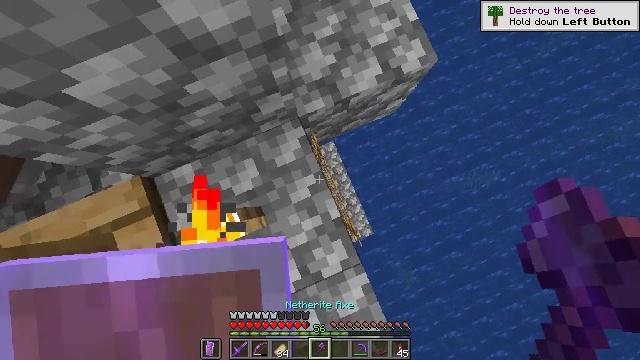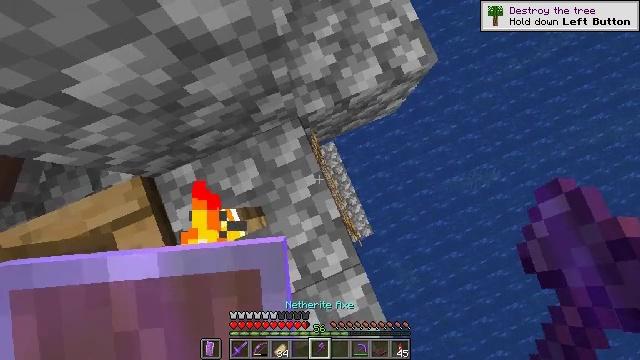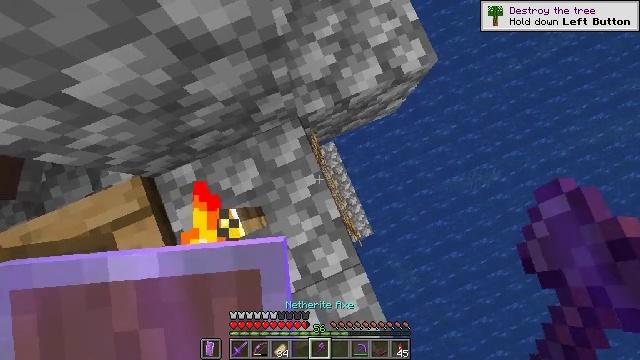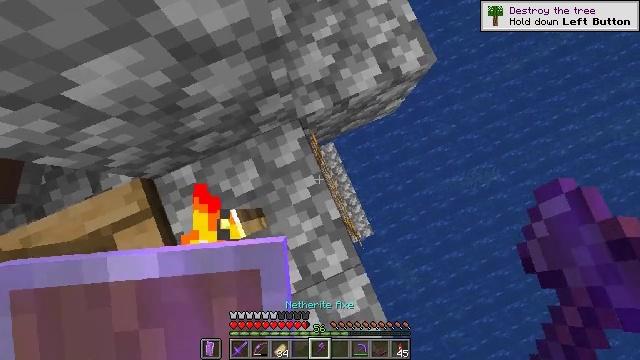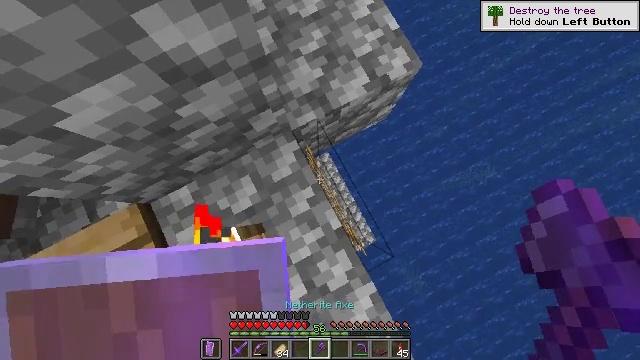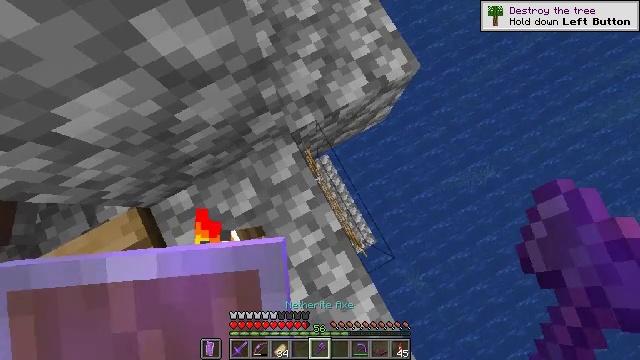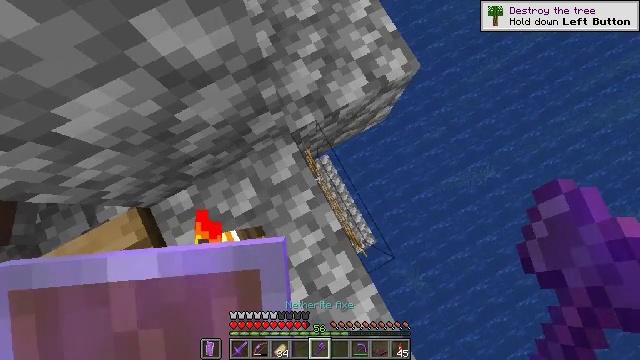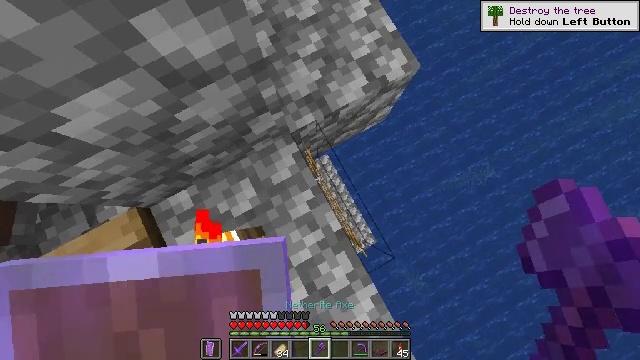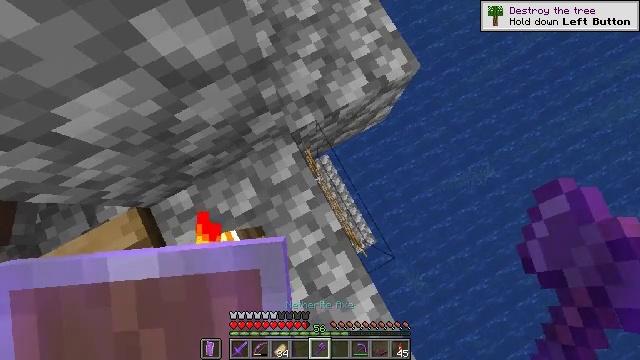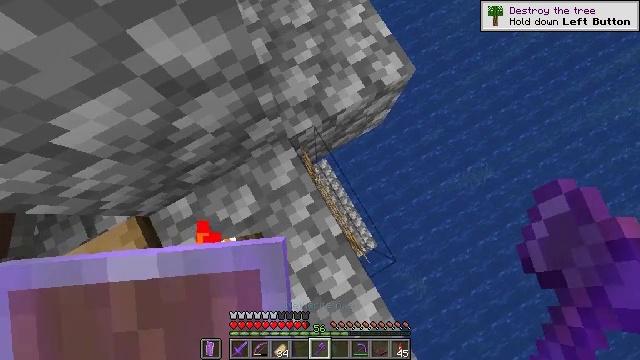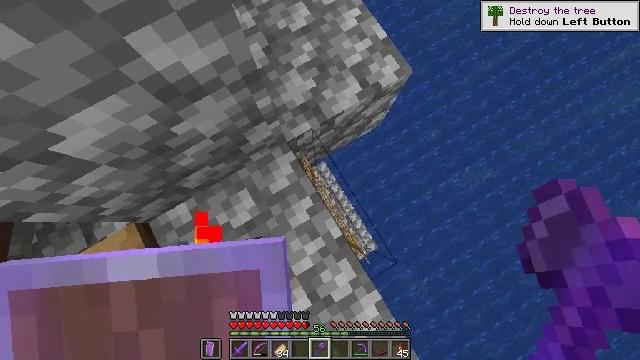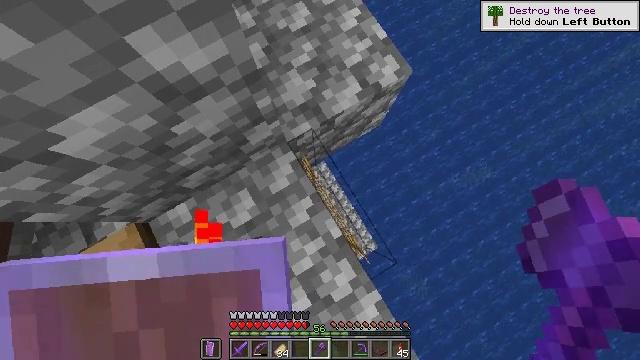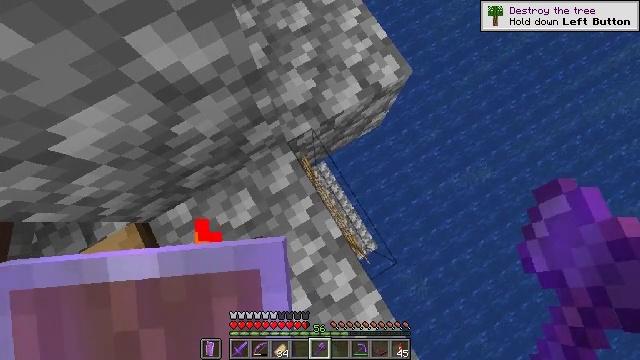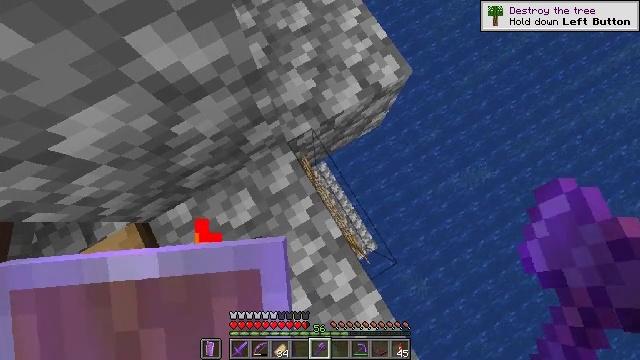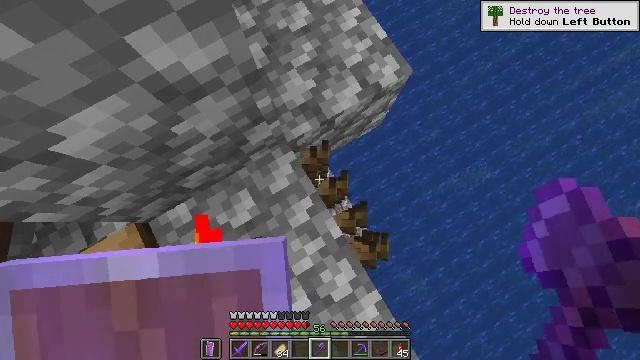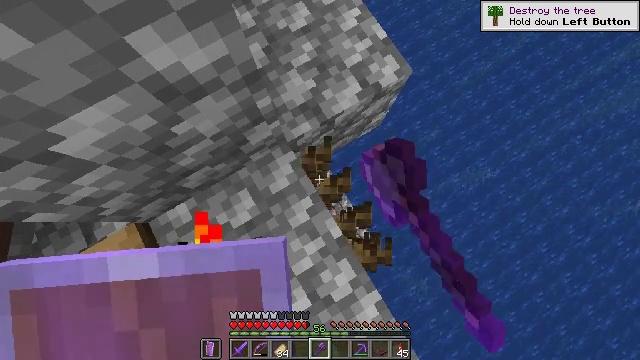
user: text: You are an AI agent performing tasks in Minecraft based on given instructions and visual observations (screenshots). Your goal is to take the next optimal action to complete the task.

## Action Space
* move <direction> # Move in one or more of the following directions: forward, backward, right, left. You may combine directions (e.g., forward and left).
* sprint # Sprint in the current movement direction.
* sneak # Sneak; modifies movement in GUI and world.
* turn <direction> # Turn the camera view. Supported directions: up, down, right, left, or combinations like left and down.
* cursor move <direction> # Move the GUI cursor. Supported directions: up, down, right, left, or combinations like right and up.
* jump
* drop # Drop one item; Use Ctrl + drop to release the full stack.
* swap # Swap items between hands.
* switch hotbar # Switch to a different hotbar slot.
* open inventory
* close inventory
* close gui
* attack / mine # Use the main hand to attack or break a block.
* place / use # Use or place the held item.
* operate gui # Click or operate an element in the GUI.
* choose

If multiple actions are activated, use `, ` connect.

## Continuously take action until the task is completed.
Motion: motion action
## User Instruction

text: Mine the ladder from the wall.
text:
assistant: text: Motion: no_op
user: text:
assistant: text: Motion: no_op
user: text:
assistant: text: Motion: no_op
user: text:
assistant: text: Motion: turn right and up
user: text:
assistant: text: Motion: no_op
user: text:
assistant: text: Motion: no_op
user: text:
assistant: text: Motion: no_op
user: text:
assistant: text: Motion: no_op
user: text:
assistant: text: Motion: turn right and up
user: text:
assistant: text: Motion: turn right
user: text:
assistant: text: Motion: no_op
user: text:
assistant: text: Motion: no_op
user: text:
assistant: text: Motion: no_op
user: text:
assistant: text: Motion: attack / mine
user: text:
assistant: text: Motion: attack / mine
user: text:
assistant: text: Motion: attack / mine
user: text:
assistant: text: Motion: attack / mine
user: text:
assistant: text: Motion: attack / mine
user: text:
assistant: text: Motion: attack / mine
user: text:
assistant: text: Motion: attack / mine
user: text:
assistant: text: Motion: attack / mine
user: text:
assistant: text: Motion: no_op